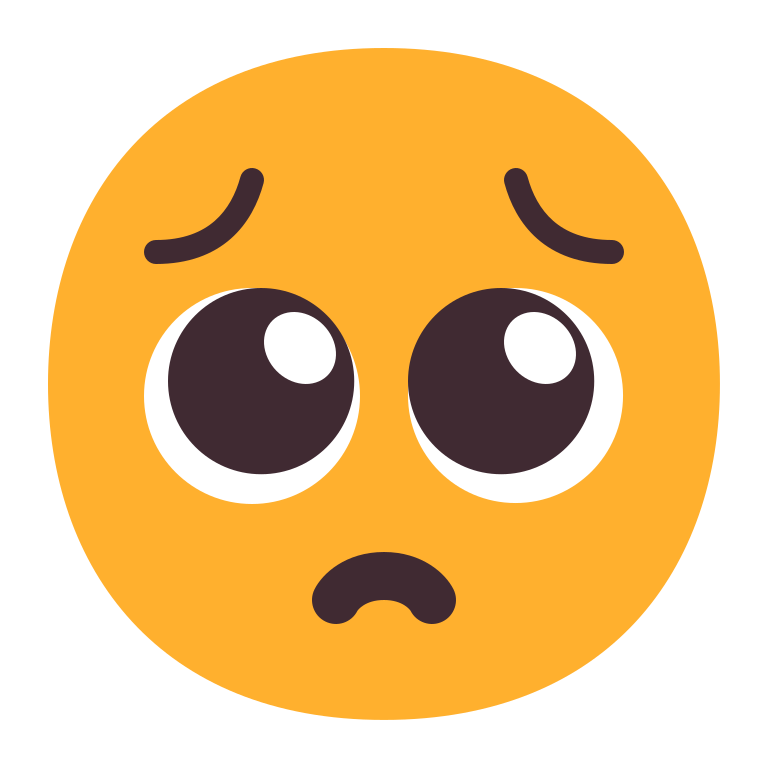
pleading face flat